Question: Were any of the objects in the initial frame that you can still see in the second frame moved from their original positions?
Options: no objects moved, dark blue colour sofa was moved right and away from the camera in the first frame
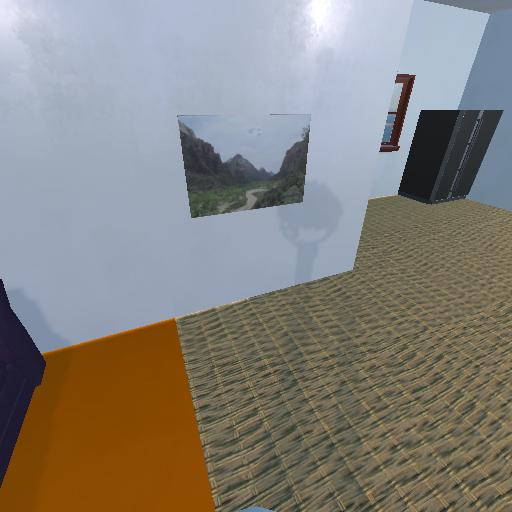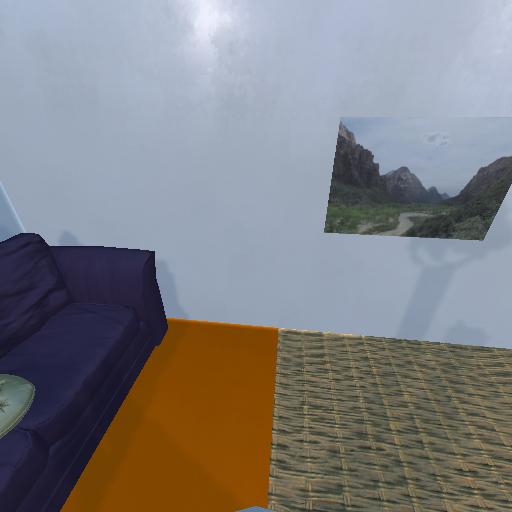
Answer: no objects moved